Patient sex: F
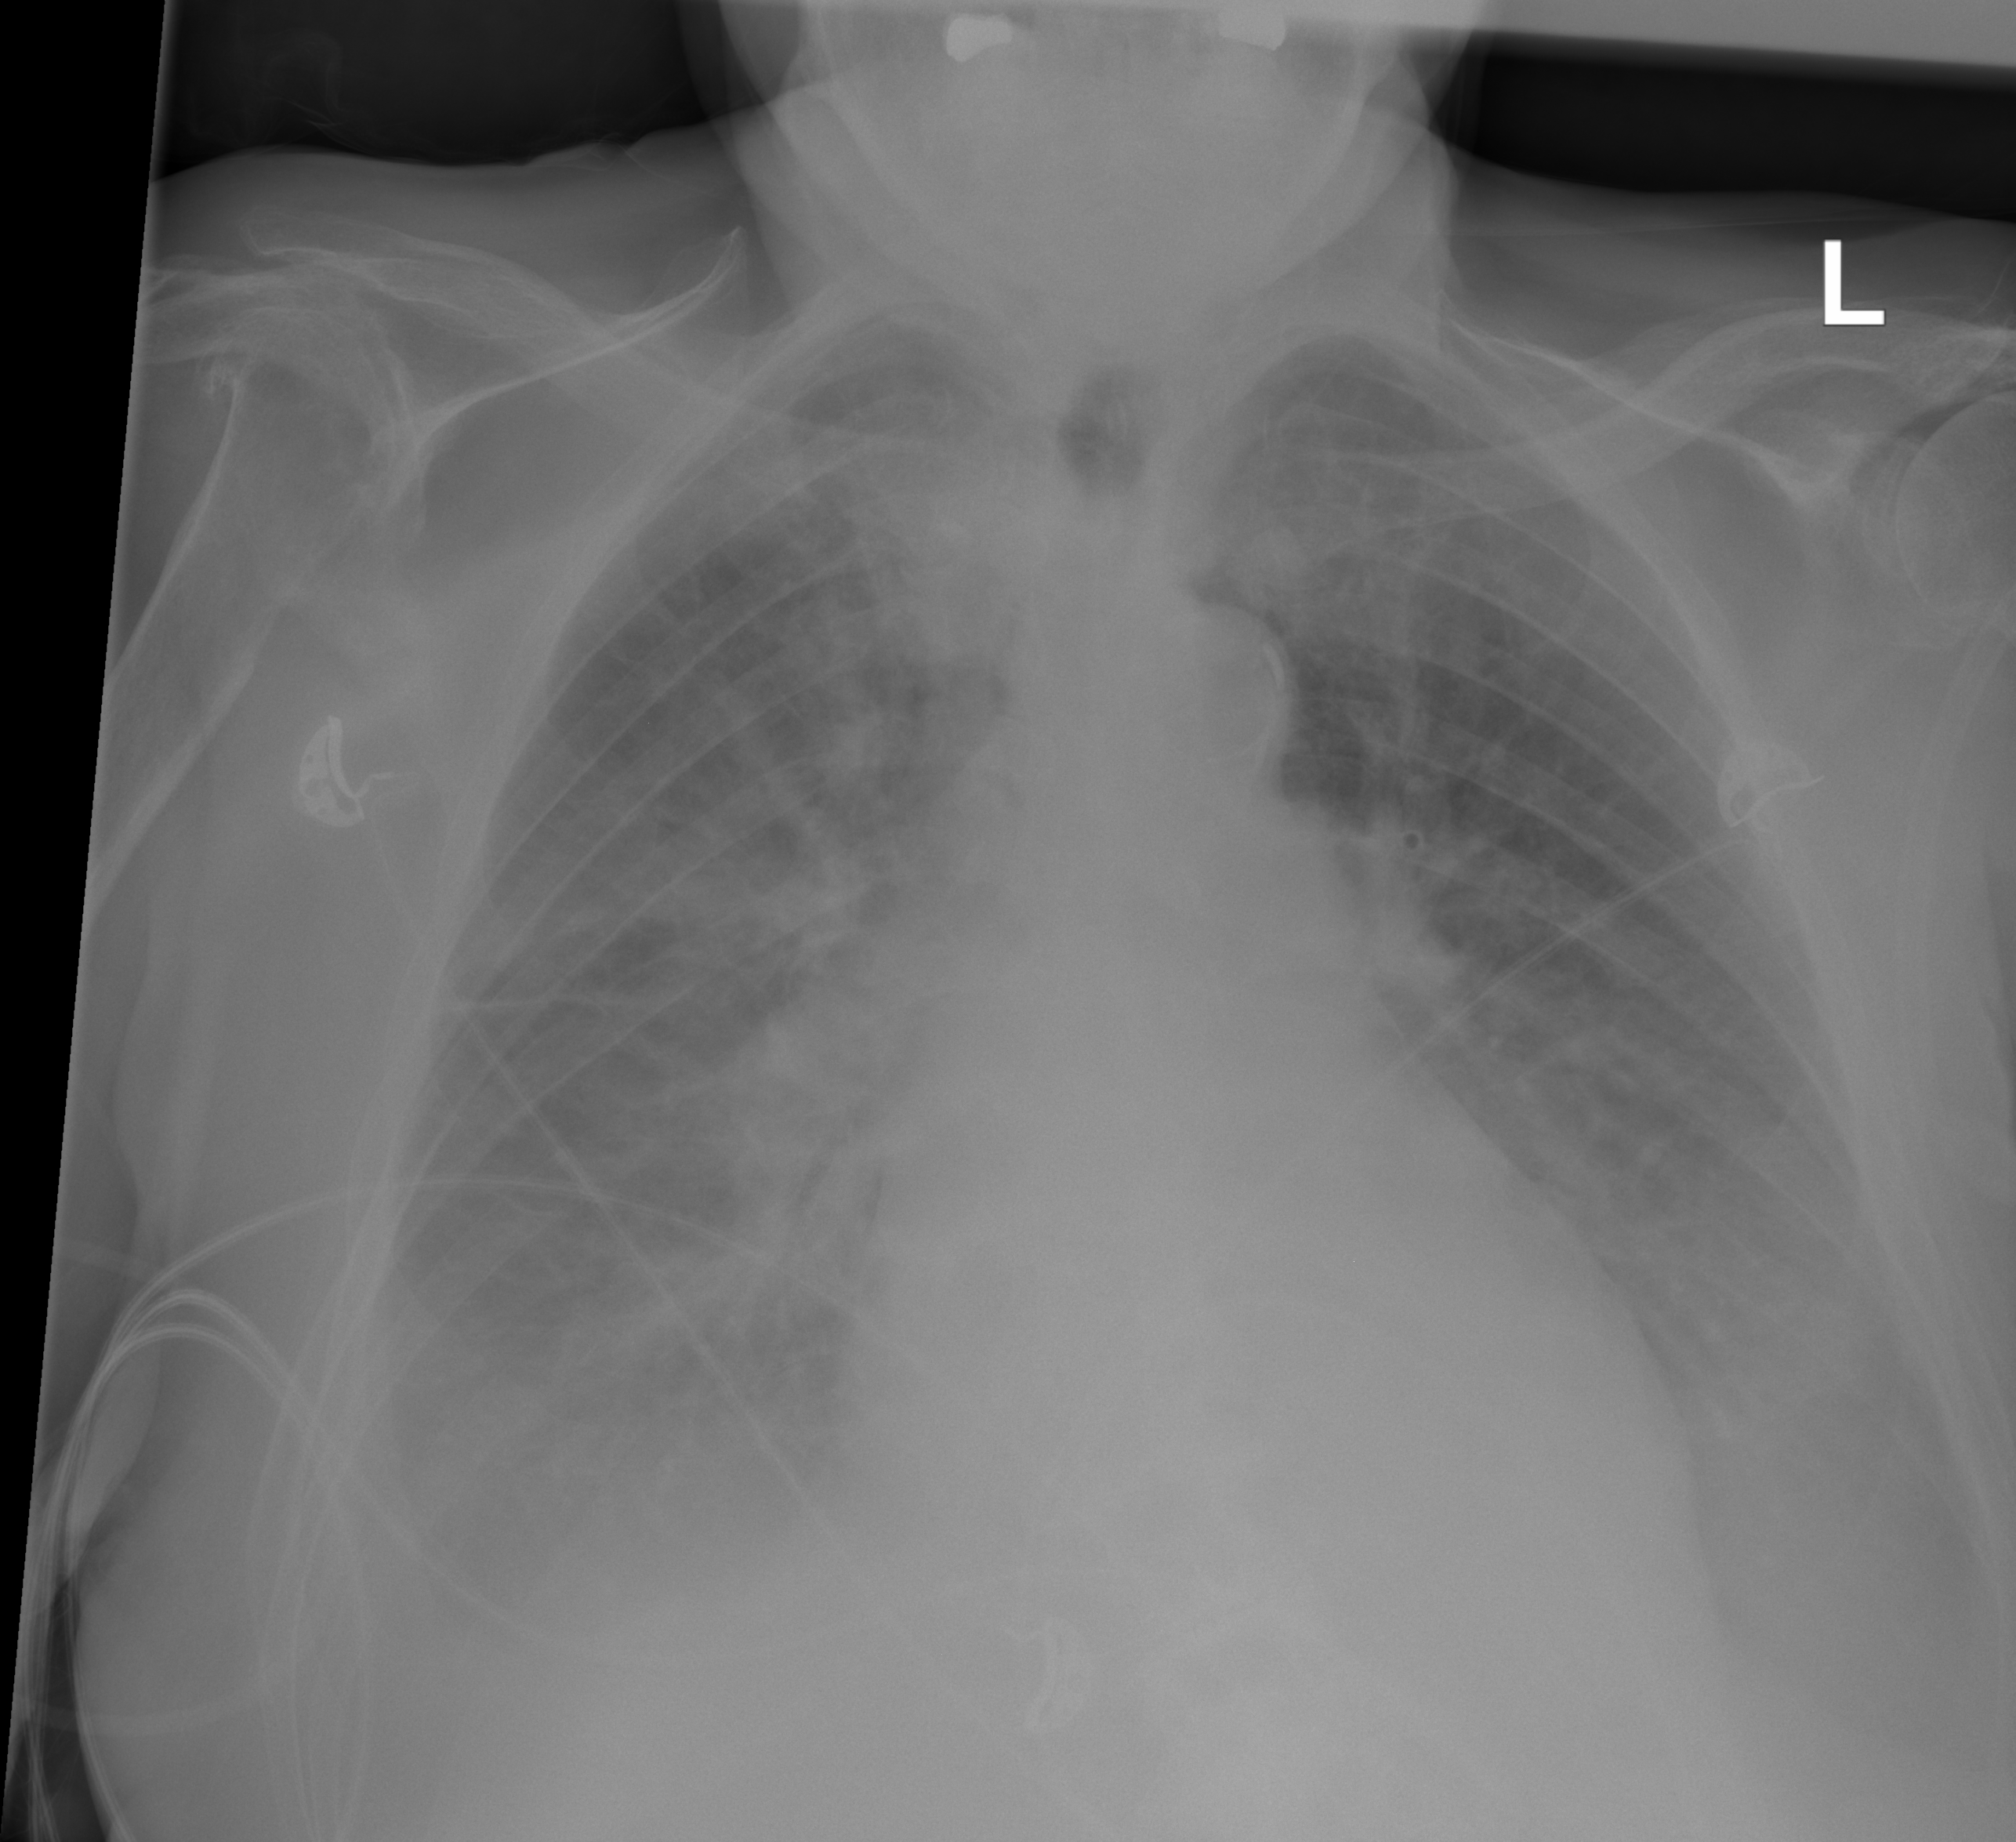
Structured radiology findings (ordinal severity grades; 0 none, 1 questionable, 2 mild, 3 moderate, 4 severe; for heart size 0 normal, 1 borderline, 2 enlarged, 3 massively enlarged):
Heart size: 2
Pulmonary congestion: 2
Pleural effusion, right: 2
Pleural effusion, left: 2
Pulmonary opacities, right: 2
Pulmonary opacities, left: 1
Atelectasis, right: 2
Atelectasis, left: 2